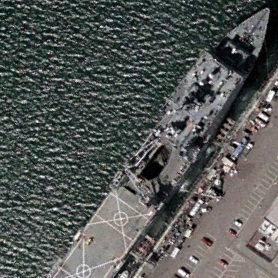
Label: combat